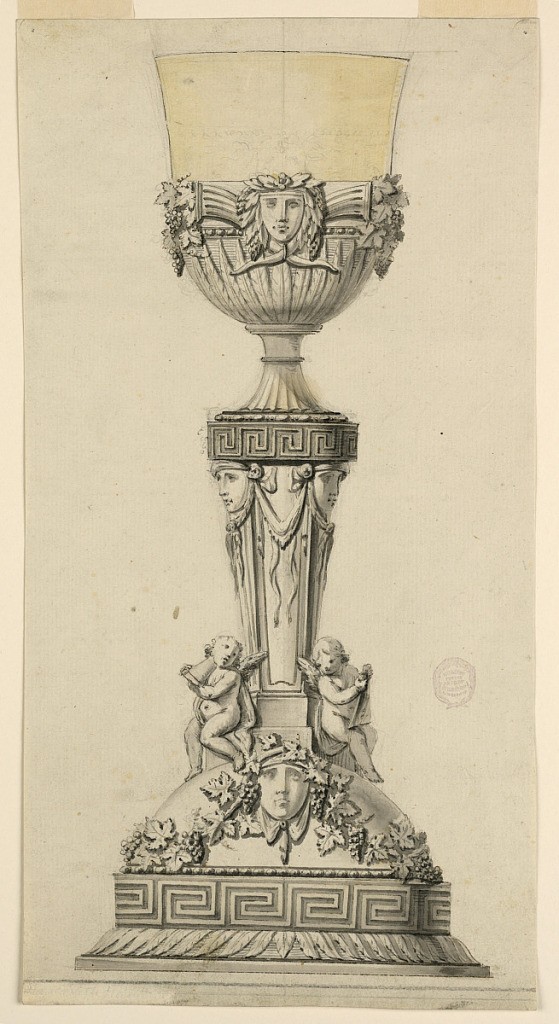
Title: Design for a Chalice
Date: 1800–1830
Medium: Black chalk, pen and ink, brush and watercolor on paper
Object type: Drawing
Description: Chalice decorated with masks, grape vines, putti, and Greek key design at base and center. The upper part of the cup is gilded.